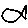
Label: fish